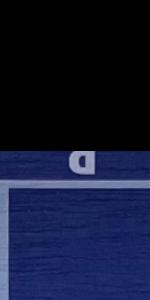
Label: Empty